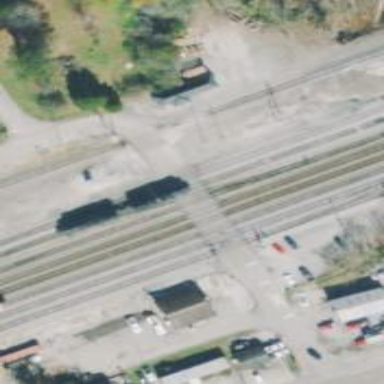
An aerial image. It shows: Level crossing along the railway.